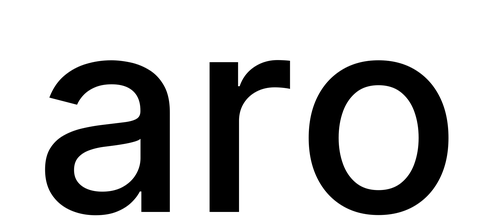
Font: Inter_Medium